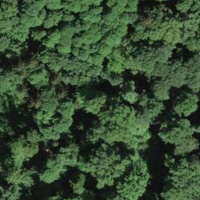
EUNIS habitat code: 41
Species observed at this site:
Mercurialis perennis